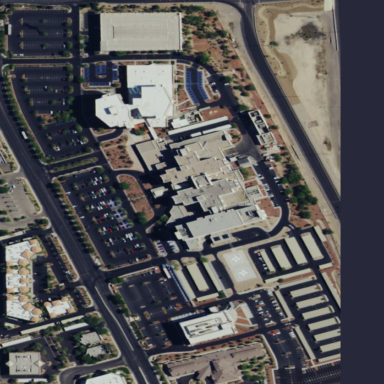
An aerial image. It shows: Hospital providing healthcare services.